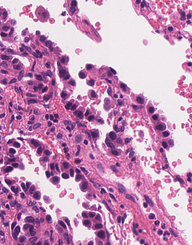
Tumor epithelial tissue: yes
Tumor-associated stroma tissue: yes
Normal tissue: no